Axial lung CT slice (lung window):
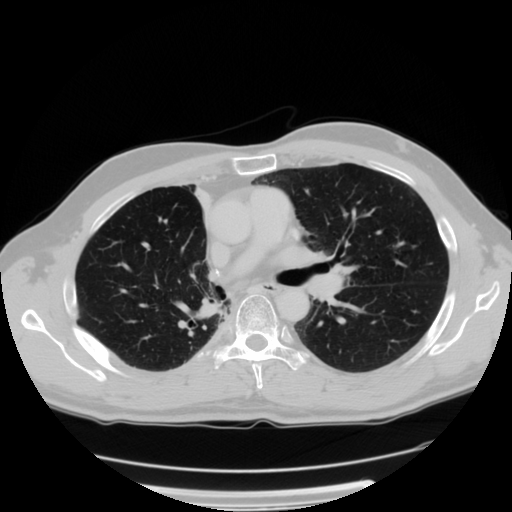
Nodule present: no